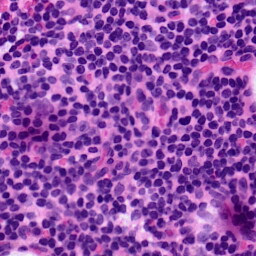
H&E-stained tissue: LymphNode